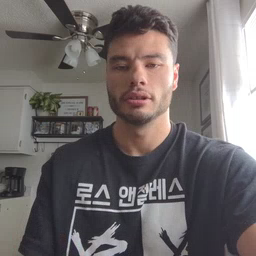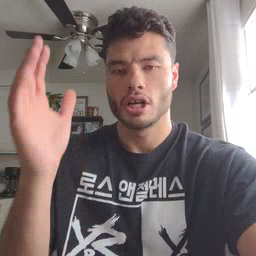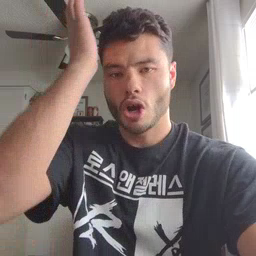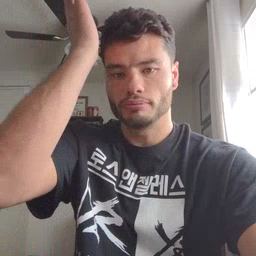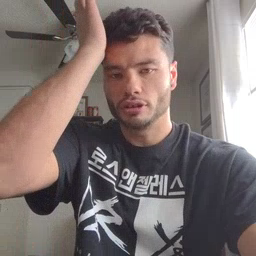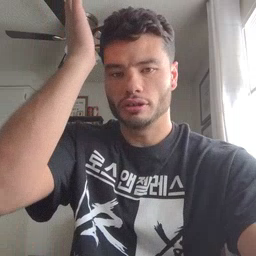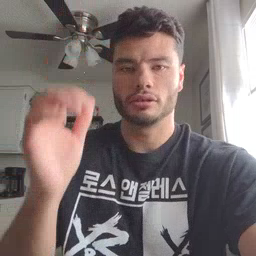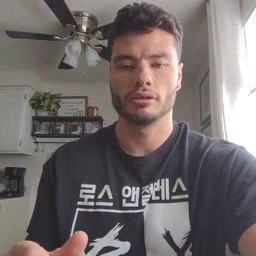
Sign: garbage